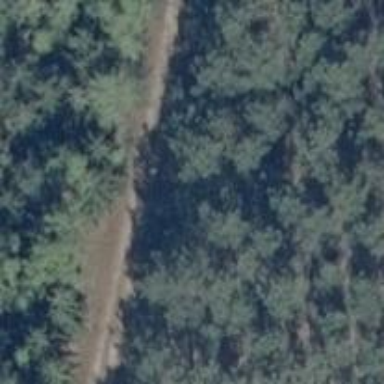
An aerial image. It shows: Dirt track road with grade 4 track type.